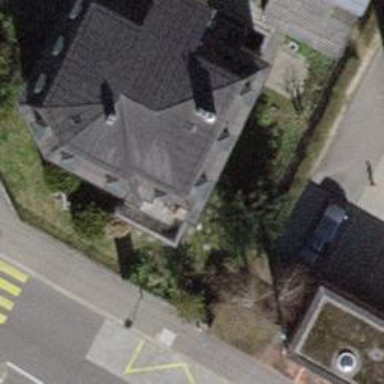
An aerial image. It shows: Beautiful apartment building with mansard roof.